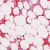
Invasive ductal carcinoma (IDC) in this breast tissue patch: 0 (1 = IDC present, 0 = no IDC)